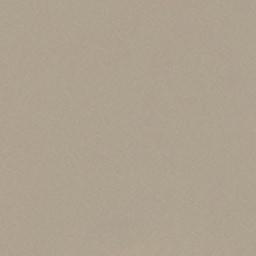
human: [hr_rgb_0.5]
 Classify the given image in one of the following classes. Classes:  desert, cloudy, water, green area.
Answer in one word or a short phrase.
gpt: desert